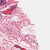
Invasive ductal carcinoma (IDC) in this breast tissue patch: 0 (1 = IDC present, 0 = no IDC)